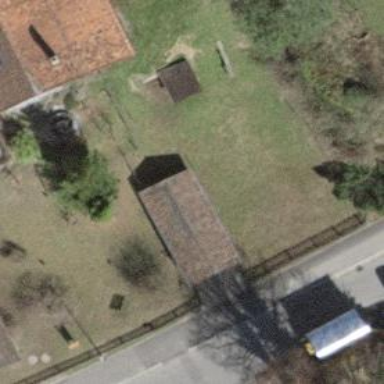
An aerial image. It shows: Garage.